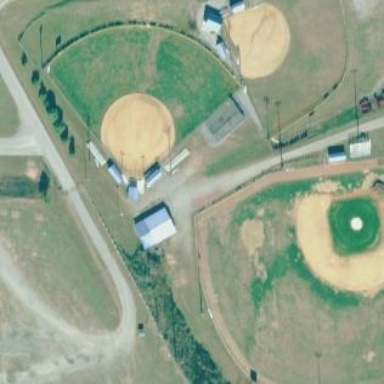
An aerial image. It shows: Baseball pitch for leisure land activities.